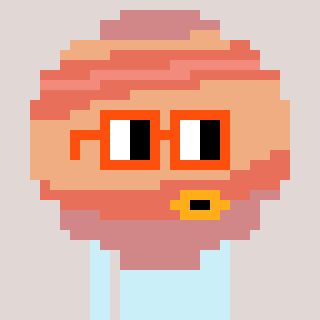
a pixel art character with square orange glasses, a jupiter-shaped head and a darkpink-colored body on a warm background